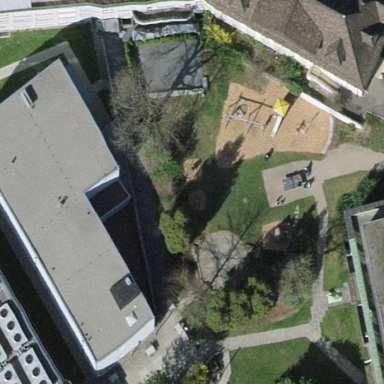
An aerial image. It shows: Hospital building.